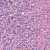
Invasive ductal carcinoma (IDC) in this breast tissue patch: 1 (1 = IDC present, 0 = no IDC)